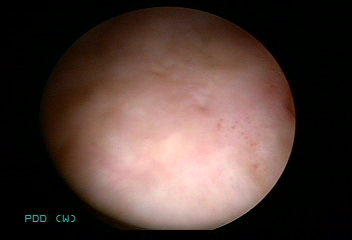
Modality: WLC
Class: Normal mucosa
Bladder cancer association: No